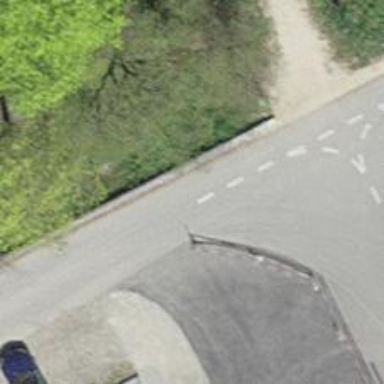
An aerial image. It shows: Path.